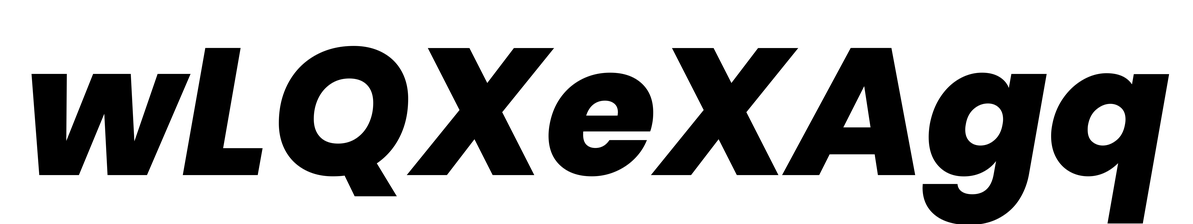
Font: Poppins-ExtraBoldItalic